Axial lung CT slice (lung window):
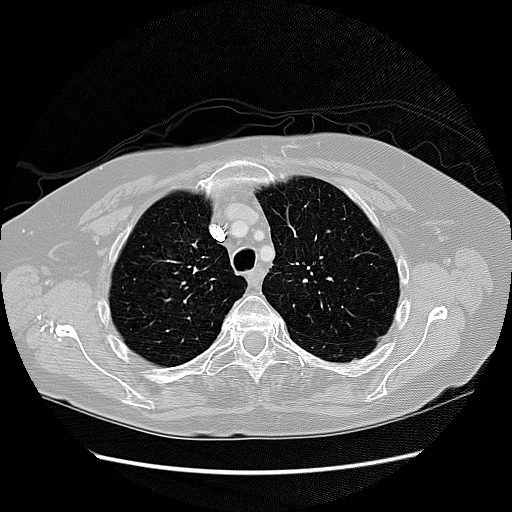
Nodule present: no